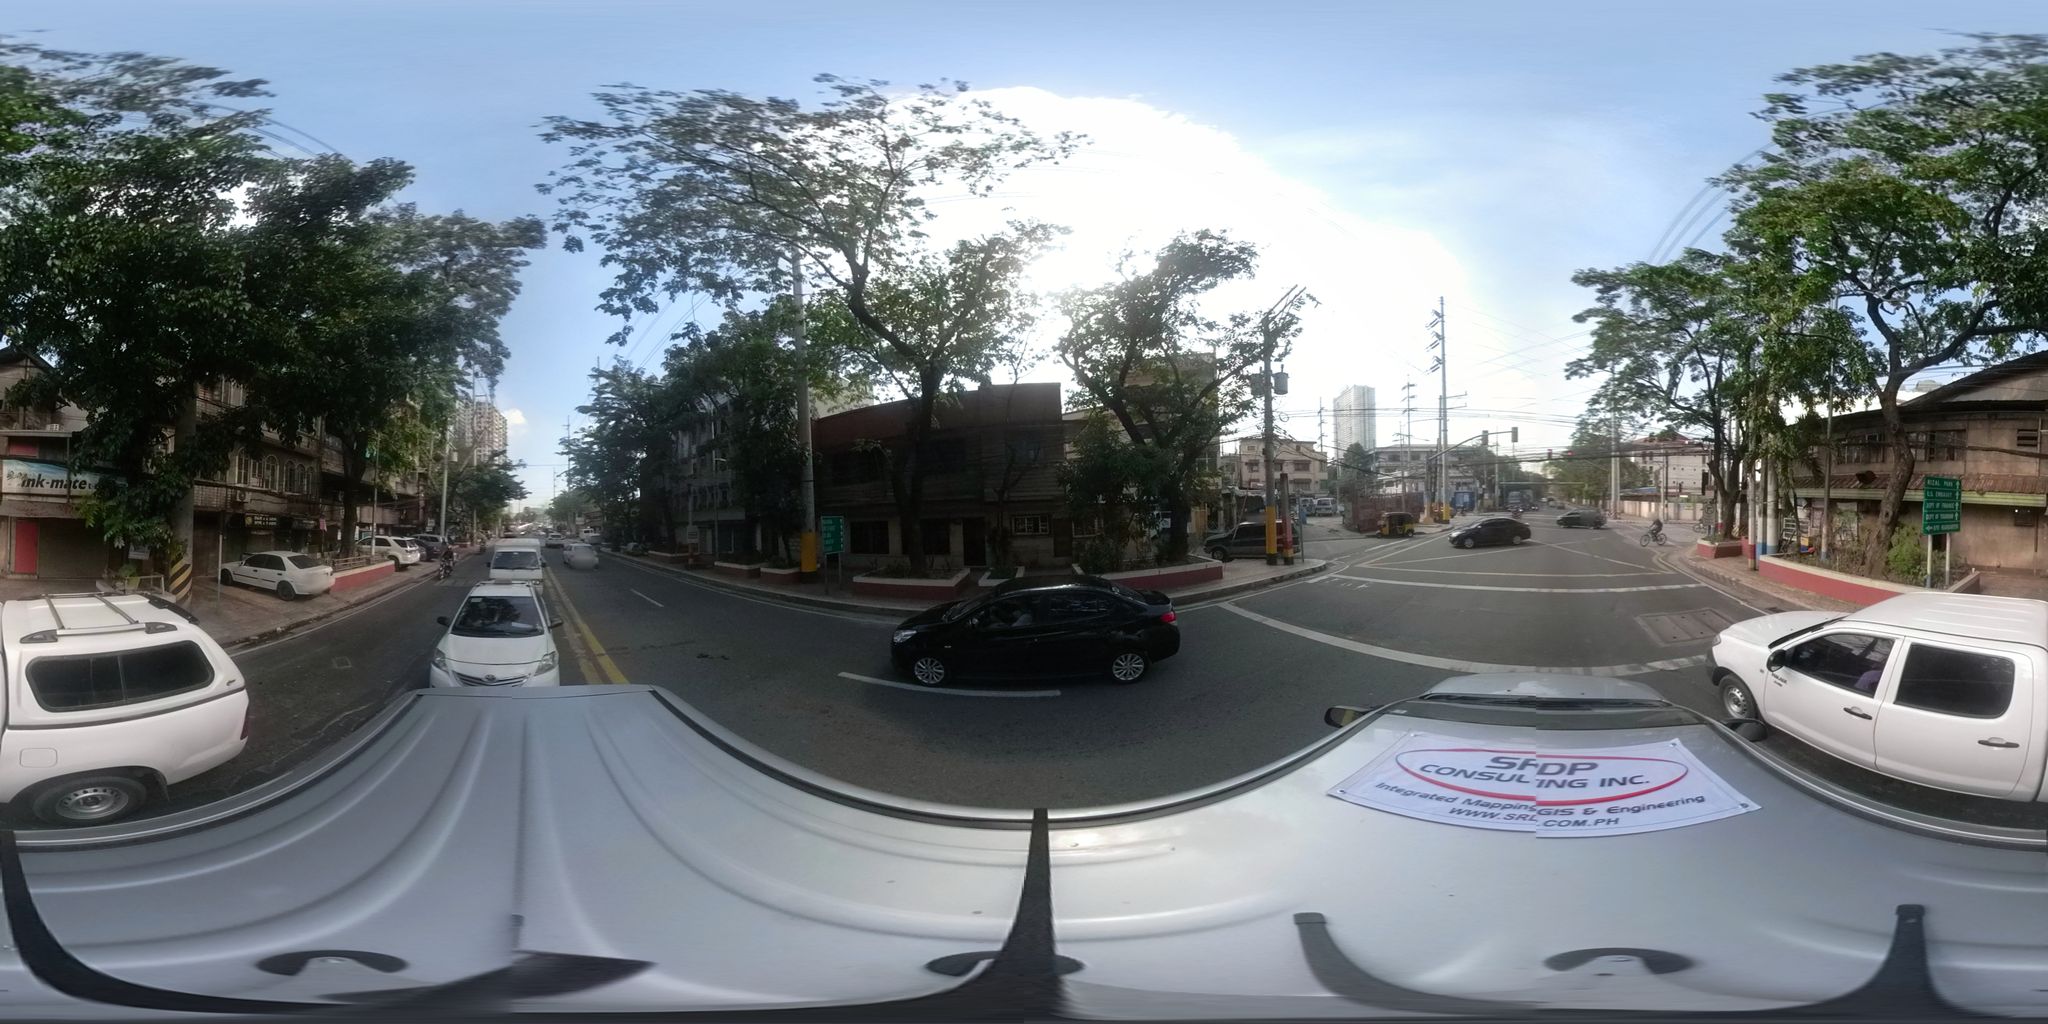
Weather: clear
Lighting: day
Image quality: good
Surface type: driving surface
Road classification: secondary
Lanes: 4
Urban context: urban centre
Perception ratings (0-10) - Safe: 1.23, Lively: 8.05, Beautiful: 8.56, Boring: 2.82, Depressing: 5.4, Wealthy: 4.21